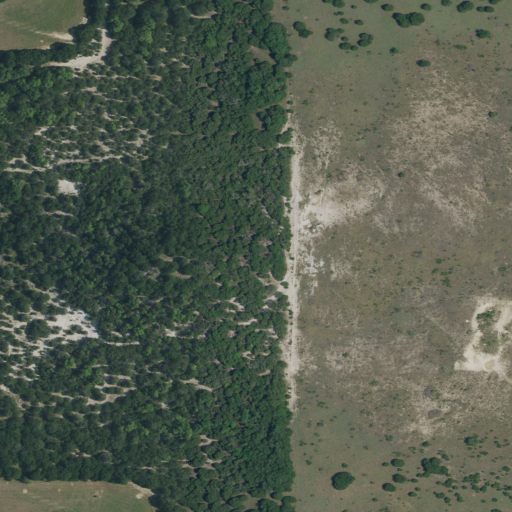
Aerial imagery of mountain in Texas named Waters Mountain containing evergreen forest, shrub, and deciduous forest